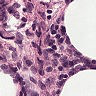
Metastatic tissue present: no